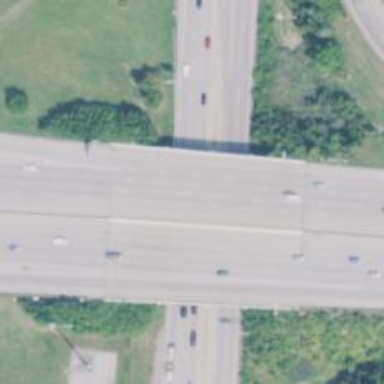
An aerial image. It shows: Motorway bridge.